Interaction volume radius: 10 \u00c5
Interaction volume height: 20 \u00c5
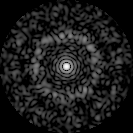
Disorder parameter: 0.8341